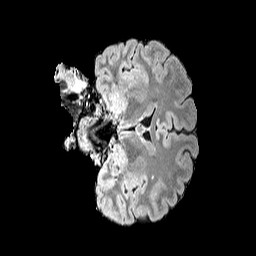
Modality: T1w
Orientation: coronal
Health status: healthy